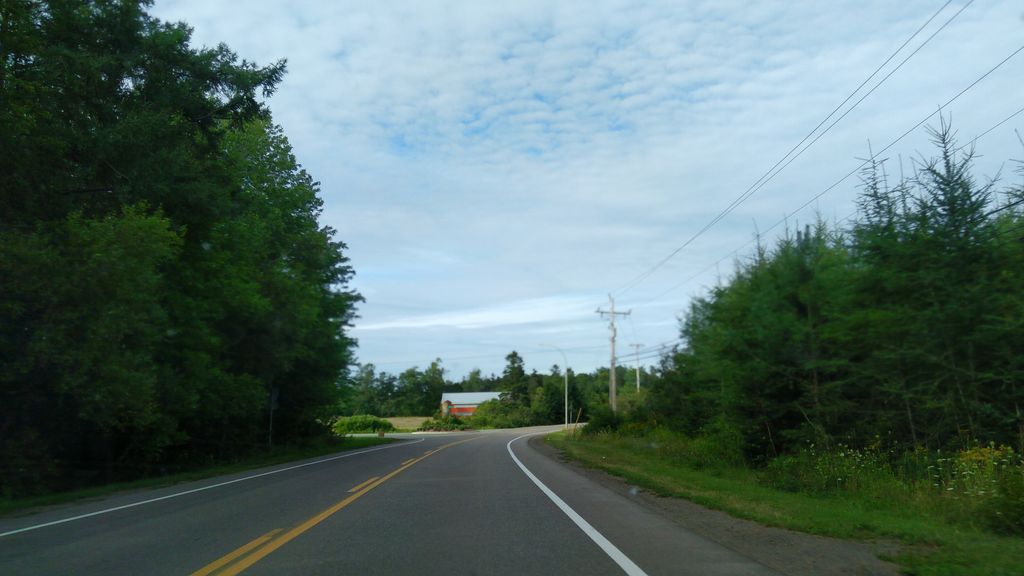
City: charlottetown